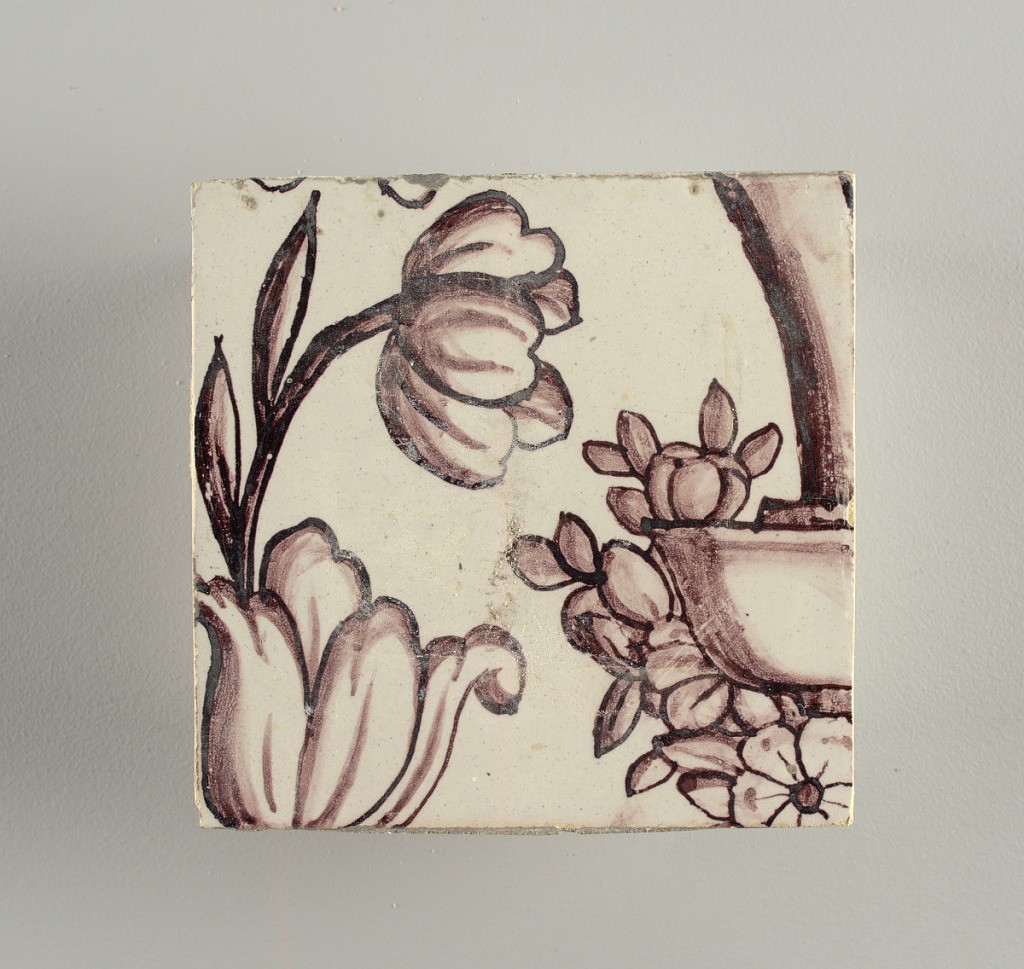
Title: Wall facing
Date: ca. 1725
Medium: tin-glazed earthenware, underglaze
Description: Running design for a frieze or a dado, composed of scrolls of foliage and strapwork, and four repeating motifs--a seated woman in a small upright oval medallion, a putto seated on a rocailled base, and strapwork in axial pattern.  The various panels, A to F, show various repeats of the same design, all being five tiles high and a varying number of tiles wide.